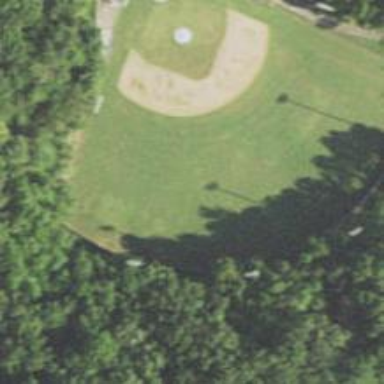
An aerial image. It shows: Baseball pitch for leisure and sports activities.